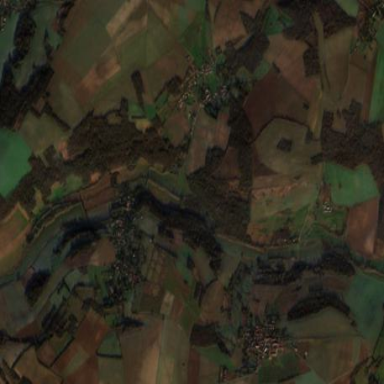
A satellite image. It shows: Picturesque farmland scene.